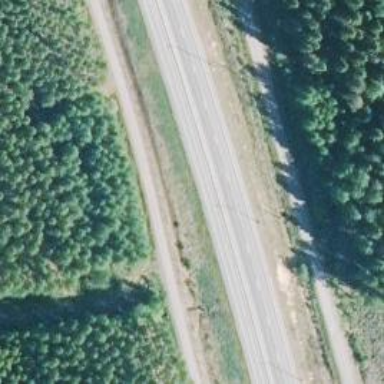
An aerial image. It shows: Trunk highway.